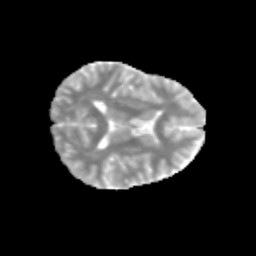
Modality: MD
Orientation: axial
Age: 14
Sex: female
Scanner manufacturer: siemens
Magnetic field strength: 3 T
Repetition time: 3.8 s
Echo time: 0.07 s